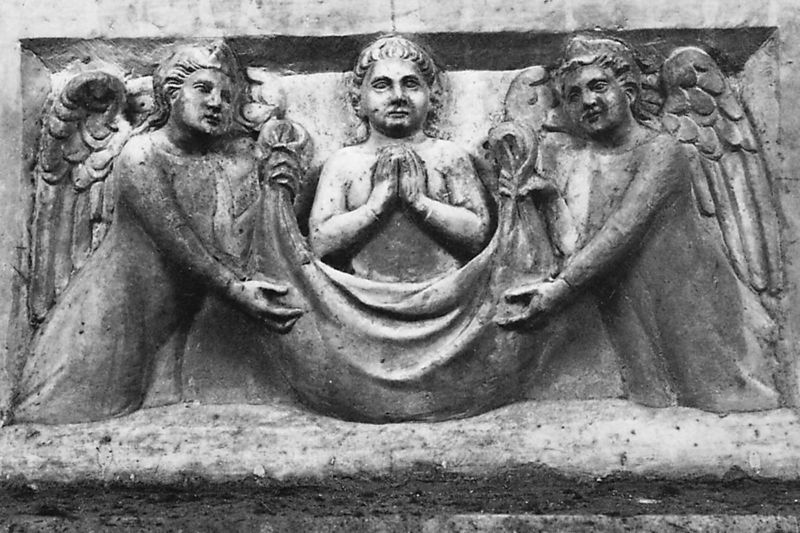
Titel: Grabmal für Simone Saltarelli
Künstler: Nino d’Andrea Pisano
Standort: Pisa, S. Caterina (EU - I - Toskana)
Schlagwörter: flügel, mann, menschen, grau, männer, blick, tuch, bart, federn, halten, stein, hände, kirche, haare, drei, augenbrauen, engel, relief, gefaltet, foto, dom, beten, gebet, grab, taufe, gemeißelt, hochrelief, grabplatte, flachrelief, kleine, drei engel, behauen, gefaötet, tierelief